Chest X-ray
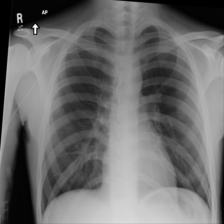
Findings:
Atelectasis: negative
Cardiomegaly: negative
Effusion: negative
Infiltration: negative
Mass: negative
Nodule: negative
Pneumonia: negative
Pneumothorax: negative
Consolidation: negative
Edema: negative
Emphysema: negative
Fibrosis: negative
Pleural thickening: negative
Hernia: negative